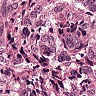
Metastatic tissue present: yes